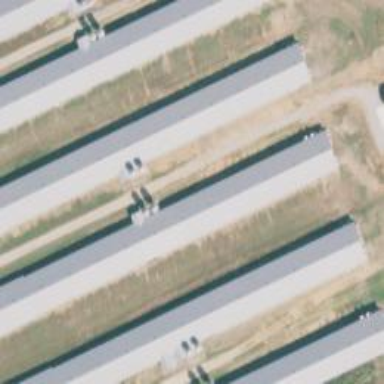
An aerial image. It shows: Poultry house.